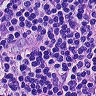
Metastatic tissue present: yes